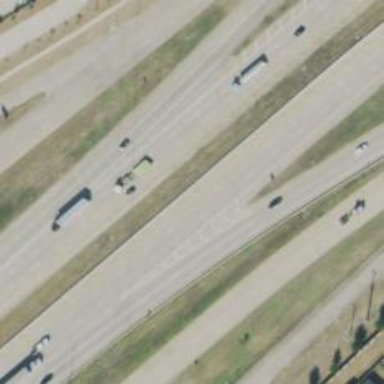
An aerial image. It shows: Motorway.